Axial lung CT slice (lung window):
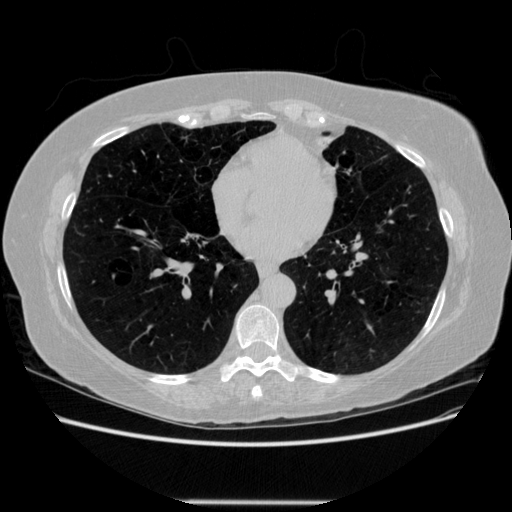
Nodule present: no